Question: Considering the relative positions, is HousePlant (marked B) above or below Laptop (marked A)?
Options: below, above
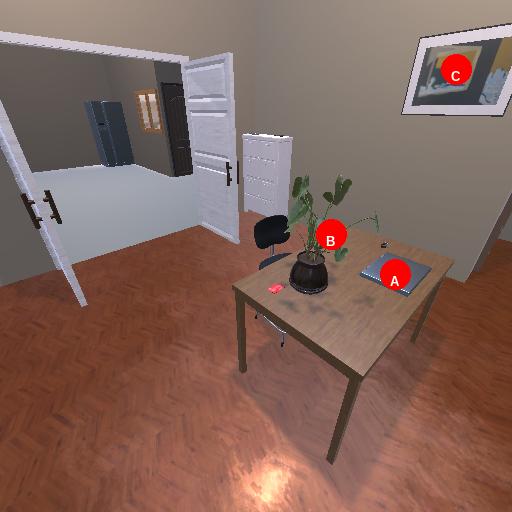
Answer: below